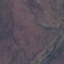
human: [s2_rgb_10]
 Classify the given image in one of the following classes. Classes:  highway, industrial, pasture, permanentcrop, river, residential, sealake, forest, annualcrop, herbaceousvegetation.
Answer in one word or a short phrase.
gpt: HerbaceousVegetation